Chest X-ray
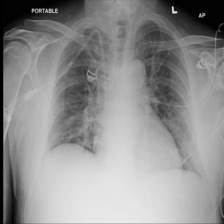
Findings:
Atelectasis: negative
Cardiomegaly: negative
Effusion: negative
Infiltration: negative
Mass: negative
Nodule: negative
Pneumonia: negative
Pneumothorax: negative
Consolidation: negative
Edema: positive
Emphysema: negative
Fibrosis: negative
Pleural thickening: negative
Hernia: negative